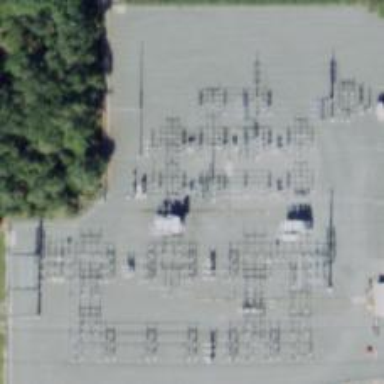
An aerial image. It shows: Switch used for power control.